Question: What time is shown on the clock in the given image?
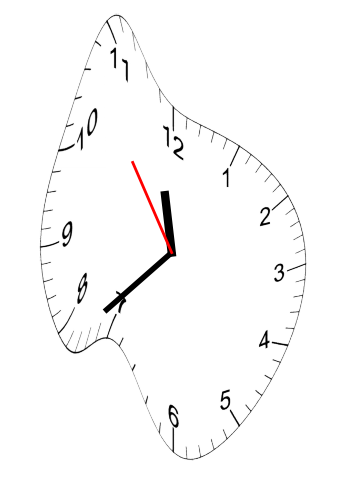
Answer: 11:37:54